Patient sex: M
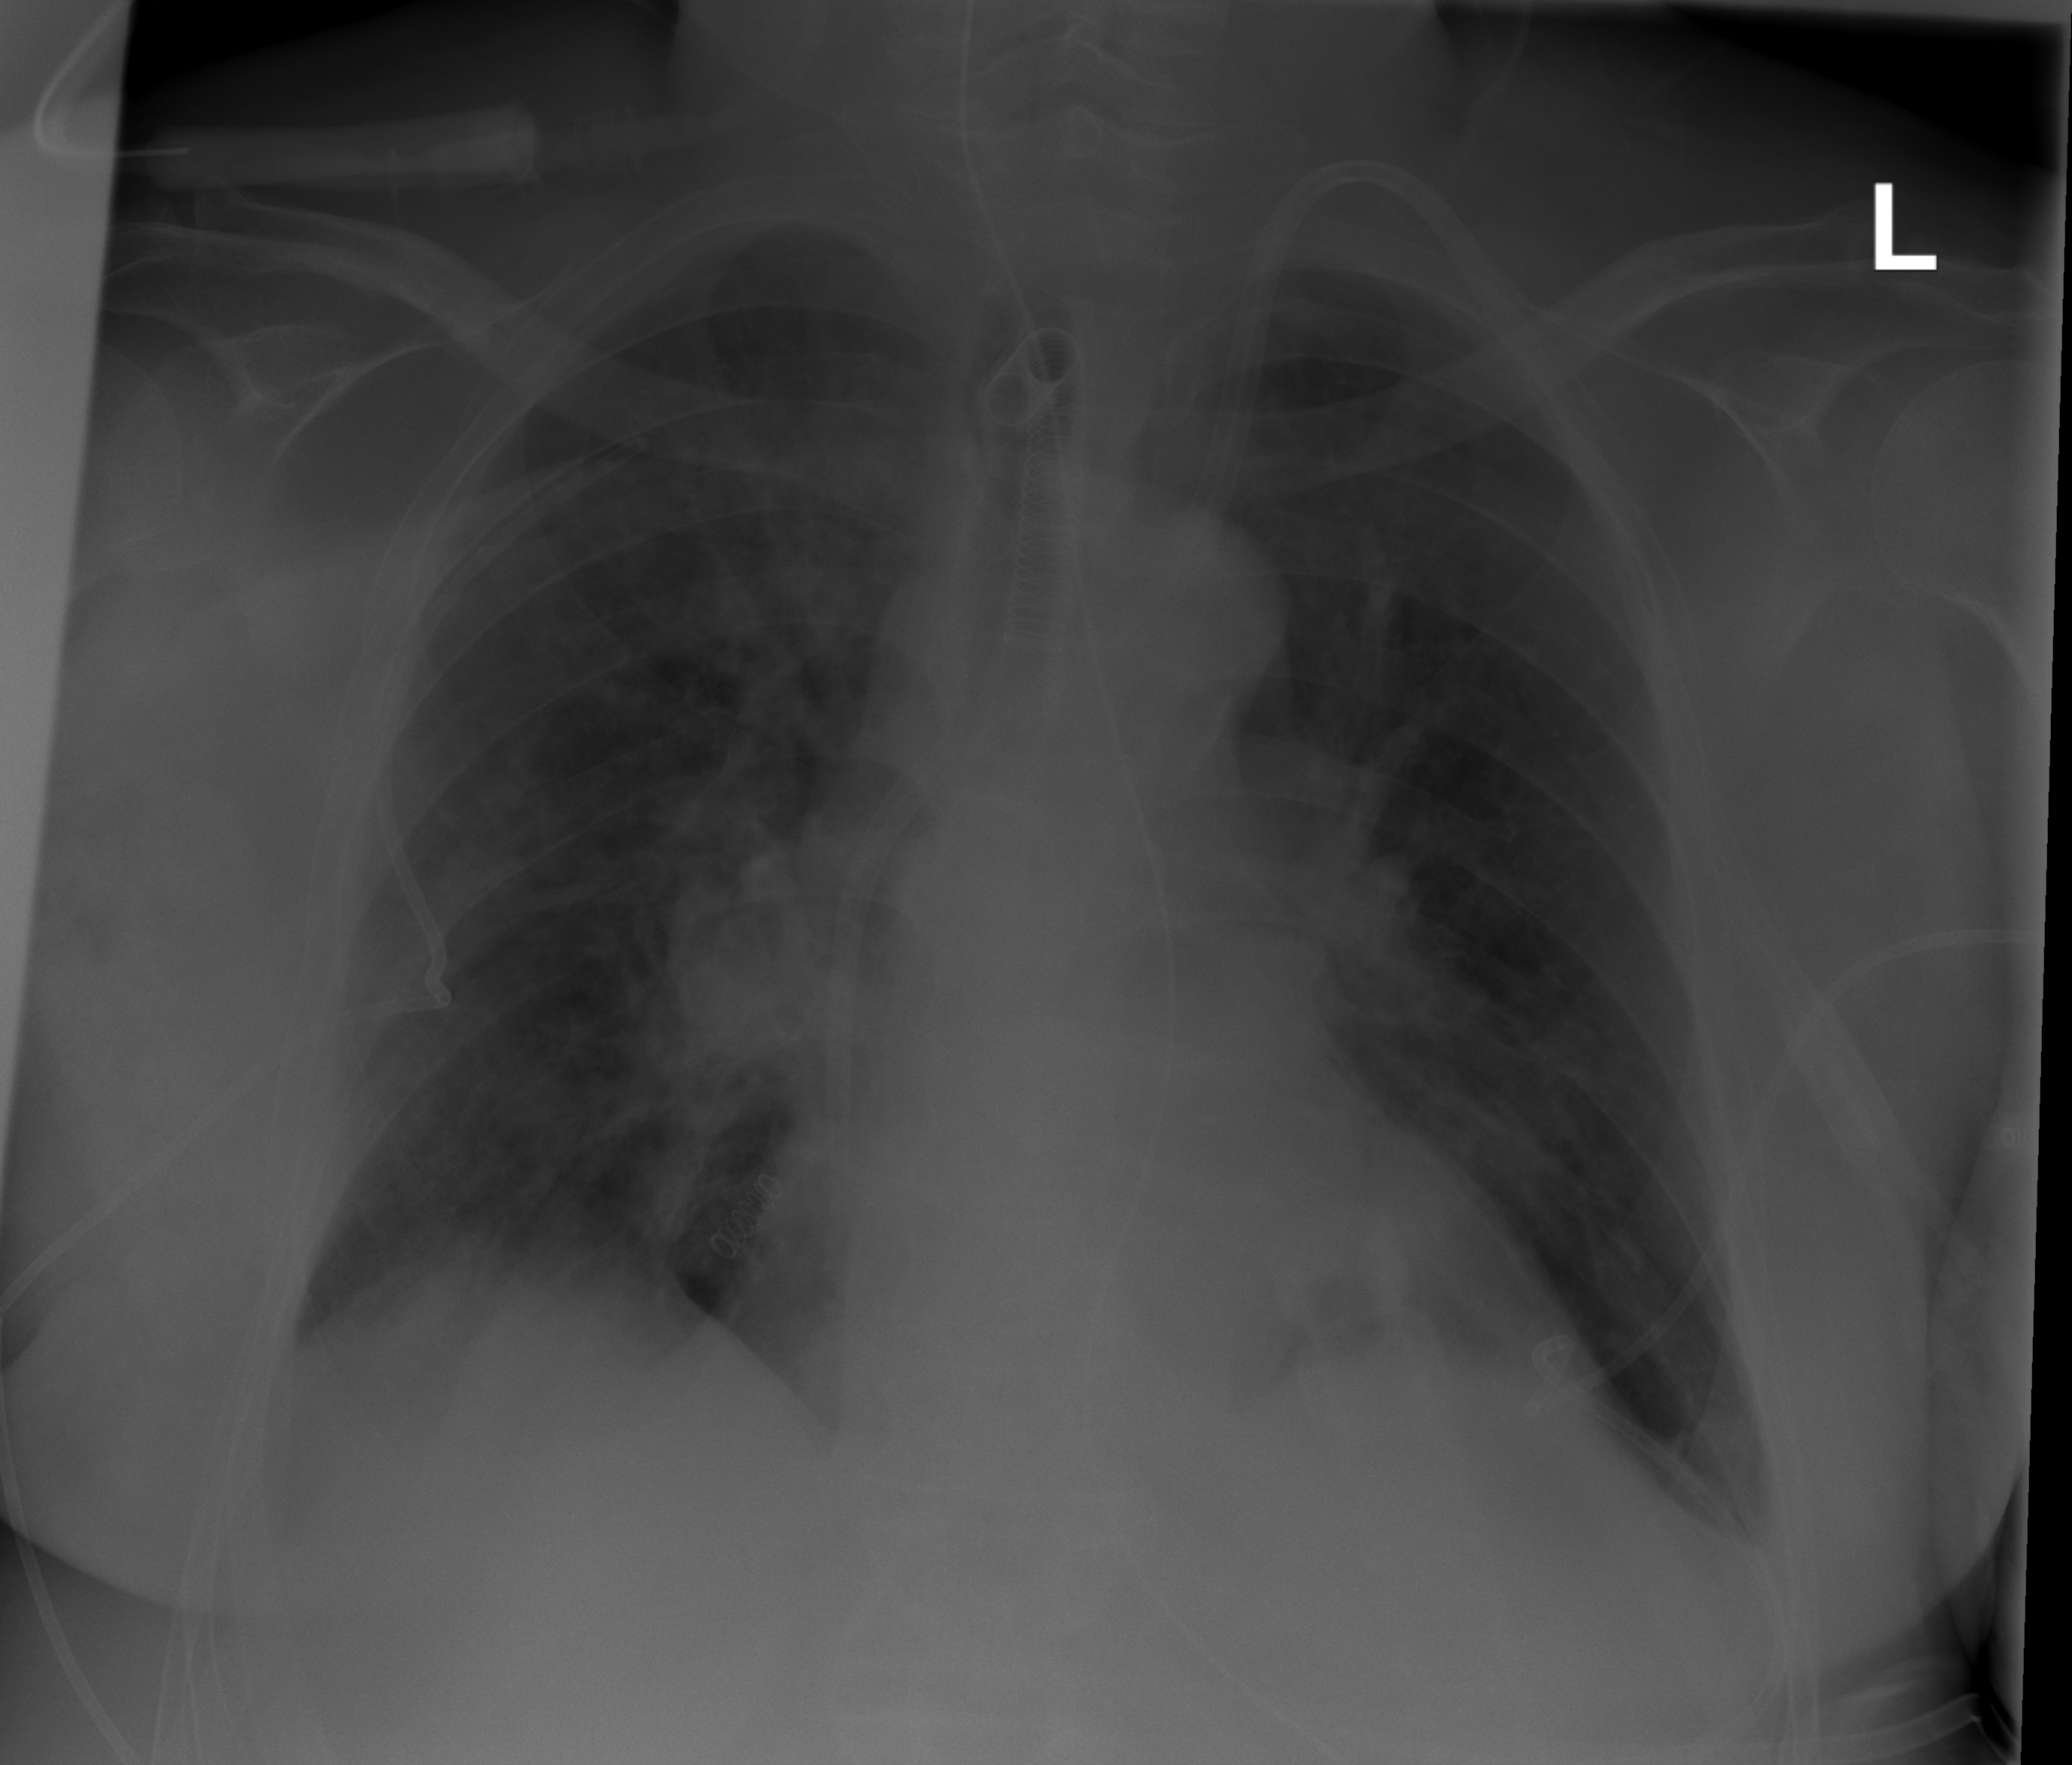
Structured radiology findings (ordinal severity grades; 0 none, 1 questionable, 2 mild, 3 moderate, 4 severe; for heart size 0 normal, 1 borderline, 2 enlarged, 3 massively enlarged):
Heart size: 1
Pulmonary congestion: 2
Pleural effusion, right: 2
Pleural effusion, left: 2
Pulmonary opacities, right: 2
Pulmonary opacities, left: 0
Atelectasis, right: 3
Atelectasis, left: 0